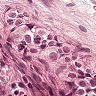
Metastatic tissue present: yes